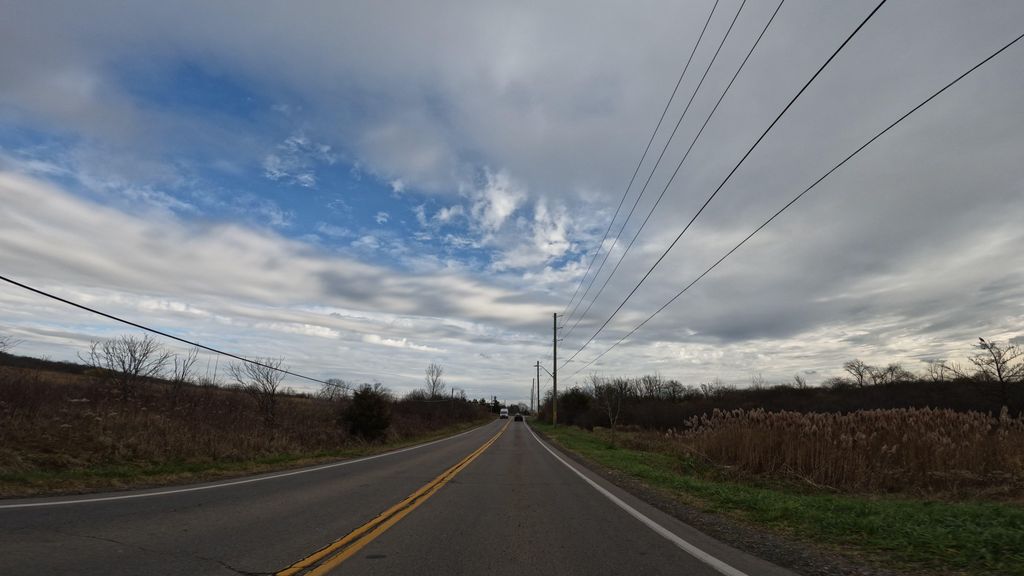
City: hamilton